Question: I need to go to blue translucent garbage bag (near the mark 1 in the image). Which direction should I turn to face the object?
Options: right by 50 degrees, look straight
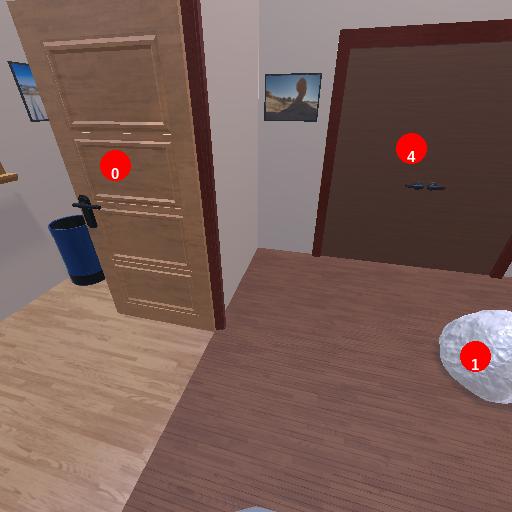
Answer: right by 50 degrees